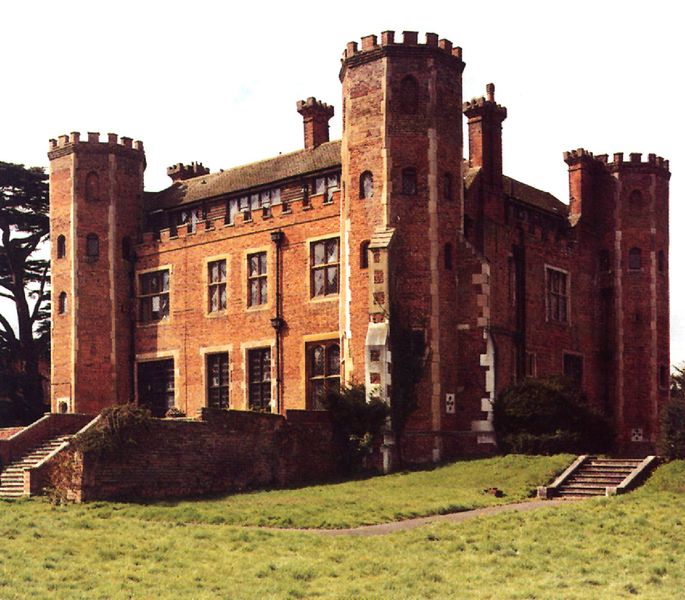
Titel: Wickham Court, Bromley
Standort: (GB England Kent) (EU - GB - England - Kent)
Schlagwörter: baum, himmel, schatten, weiß, grün, braun, fenster, glas, hell, licht, schwarz, dach, gebäude, gras, haus, park, rasen, rot, schloss, weg, wiese, stein, bild, natur, sonne, pflanzen, england, kamin, kamine, schornstein, turm, garten, süden, türen, mauer, schornsteine, ziegel, tag, backstein, treppe, treppen, aufgang, stufen, zinnen, foto, fotografie, vier, burg, türmchen, türme, romanik, viereckig, quadrat, englisch, dachrinne, wasserleitung, quadratisch, anlagen, gemauert, kastell, eckturm, tudor, abwasser, wasserburg, großbritannien